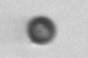
Label: bead